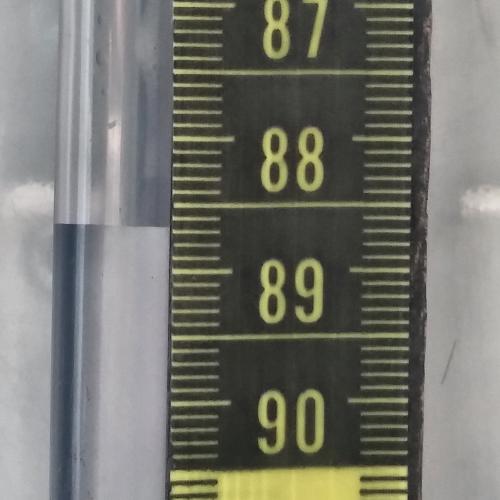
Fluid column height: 88.7 cm